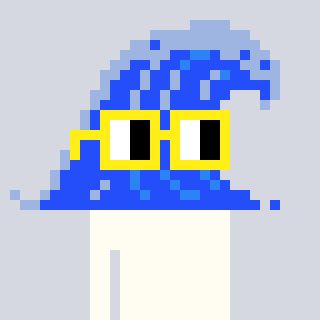
a pixel art character with square yellow glasses, a wave-shaped head and a grayscale-colored body on a cool background